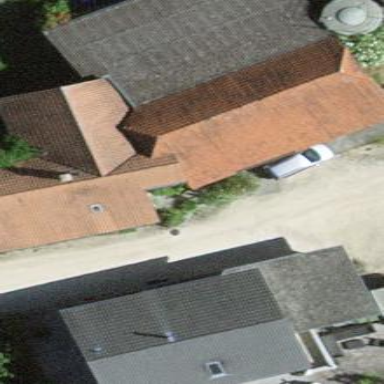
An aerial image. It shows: Residential building.